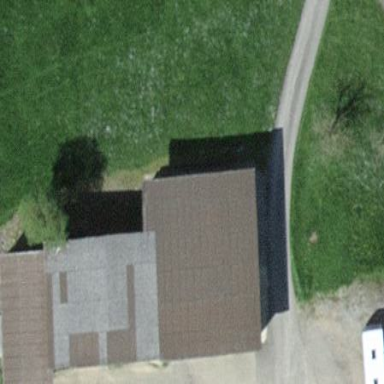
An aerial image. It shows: Rural barn.